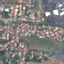
Land use / land cover: Residential